Question: OK, so guyes i have this table

the task is to get all the pets names which didn't take the Rabies Vaccine
so i made this query
'SELECT [Pets' Vaccine Schedule].[Pet's Name]'
'FROM [Pets' Vaccine Schedule], [Pet Vaccine]'
'WHERE ((Not ([Pets' Vaccine Schedule].Vaccine)="Rabies"))'
'GROUP BY [Pets' Vaccine Schedule].[Pet's Name];'
the problem is it shows everything ok, but it gives the pet name 'Bono' when it shouldn't , because Bono took the rabies vaccine as displayed in the last row. Can you help me with the query so it doesn't show Bono in the results
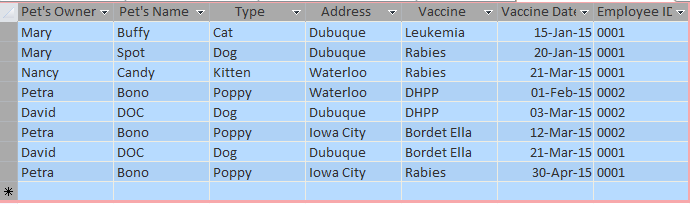
Answer: You wish query to work on per name level, but in the reality it works on record level, it gives you Bono correctly as there is a record where vaccine isn't rabies (it's DHPP). You need to write a bit more complex query: 'SELECT t1.petName FROM schedule as t1 LEFT JOIN (SELECT * FROM schedule WHERE vaccine ="rabies") AS t2 ON t1.petname = t2.petname WHERE t2.petname IS NULL GROUP BY t1.petname'